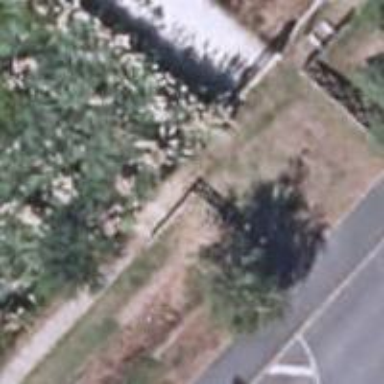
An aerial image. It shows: Culvert tunnel.